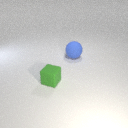
small green rubber cube to the left of large blue rubber sphere